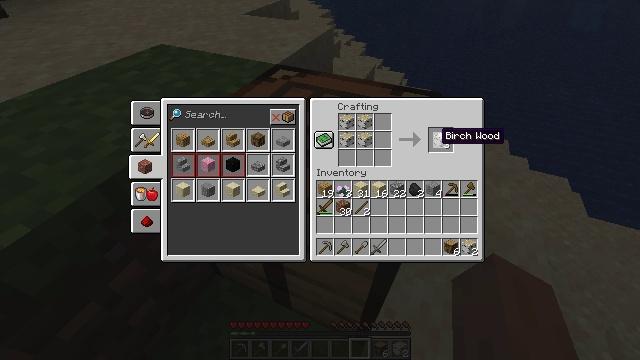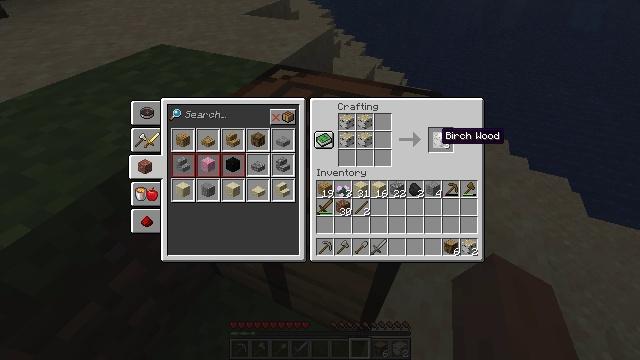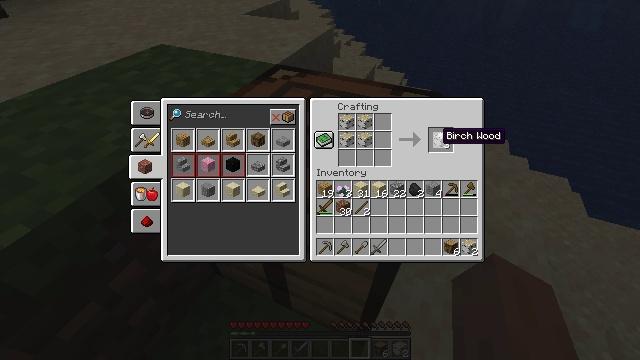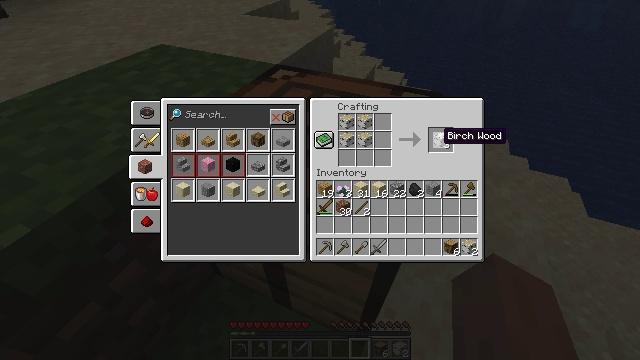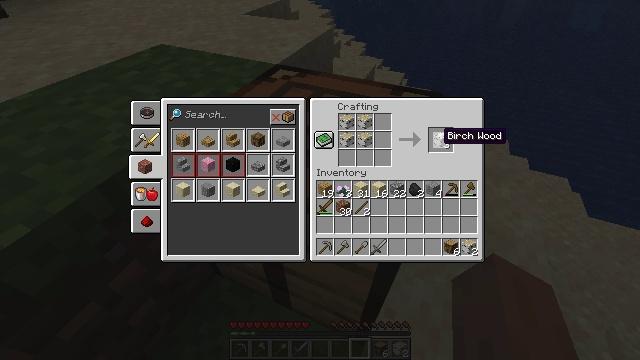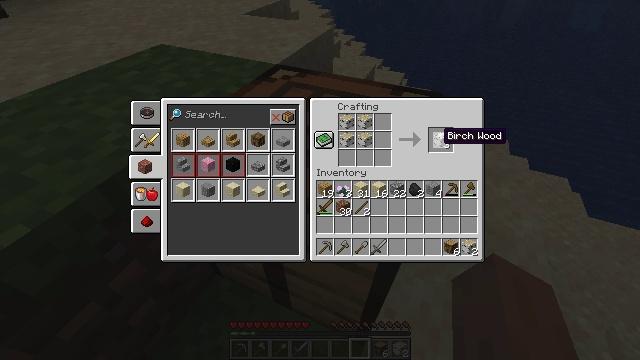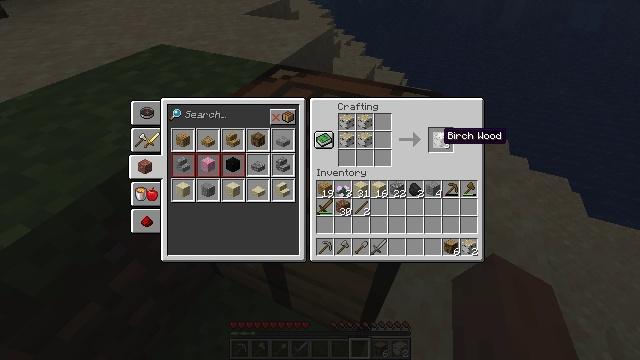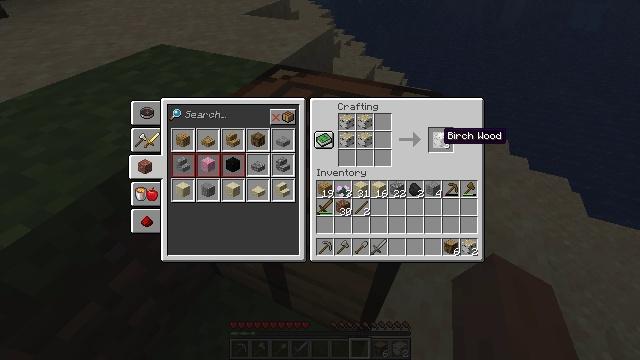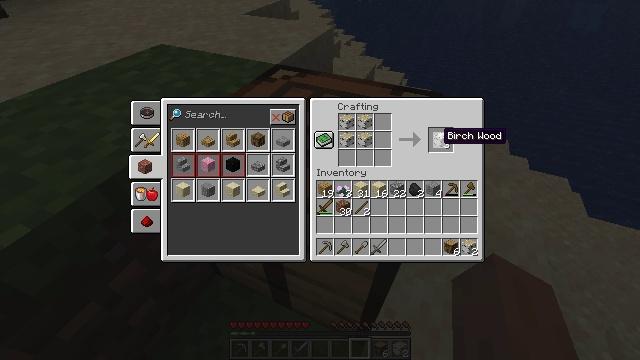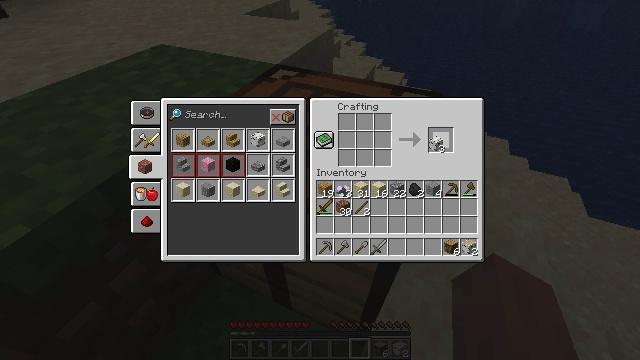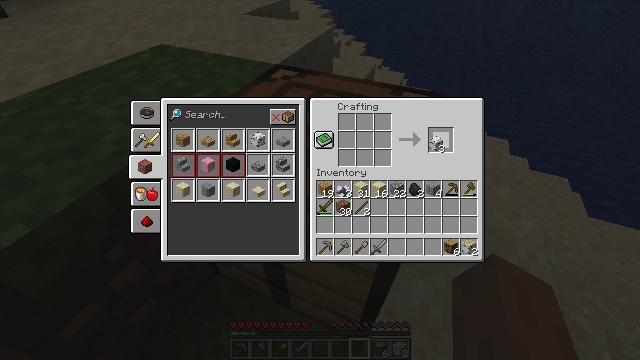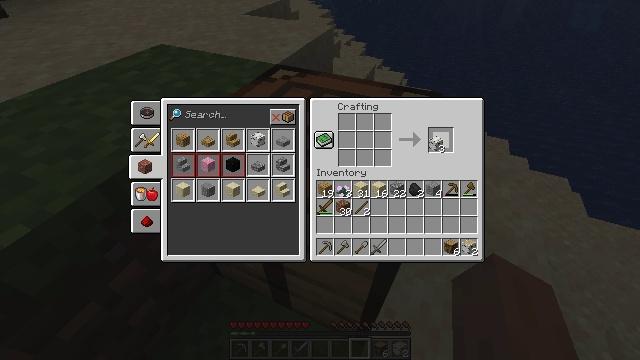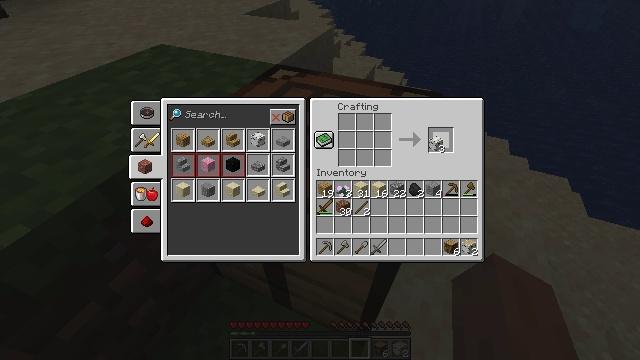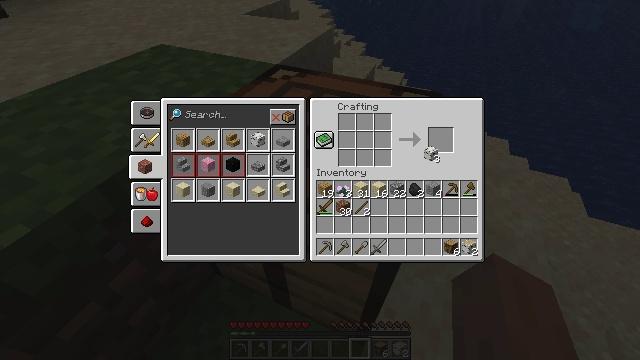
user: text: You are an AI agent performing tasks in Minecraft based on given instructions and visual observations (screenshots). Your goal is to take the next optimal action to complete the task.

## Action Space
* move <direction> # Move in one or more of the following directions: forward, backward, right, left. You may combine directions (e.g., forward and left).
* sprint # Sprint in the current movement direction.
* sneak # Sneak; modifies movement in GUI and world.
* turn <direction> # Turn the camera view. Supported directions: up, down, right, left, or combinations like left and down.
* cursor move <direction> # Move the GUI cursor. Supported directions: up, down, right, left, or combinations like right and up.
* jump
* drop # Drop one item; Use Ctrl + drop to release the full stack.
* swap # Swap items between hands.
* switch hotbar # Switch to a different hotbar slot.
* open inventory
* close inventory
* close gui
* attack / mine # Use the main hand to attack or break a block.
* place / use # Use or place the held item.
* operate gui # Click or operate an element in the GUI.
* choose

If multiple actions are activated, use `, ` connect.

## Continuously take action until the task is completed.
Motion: motion action
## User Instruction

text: Craft wood from birch logs.
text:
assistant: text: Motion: no_op
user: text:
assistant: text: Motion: no_op
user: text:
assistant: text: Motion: no_op
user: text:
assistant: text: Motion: no_op
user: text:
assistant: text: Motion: no_op
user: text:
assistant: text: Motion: no_op
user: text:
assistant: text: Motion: no_op
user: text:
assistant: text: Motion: no_op
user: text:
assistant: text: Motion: operate gui
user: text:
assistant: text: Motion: operate gui
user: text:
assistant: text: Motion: operate gui
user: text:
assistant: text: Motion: no_op
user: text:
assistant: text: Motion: cursor move down
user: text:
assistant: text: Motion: no_op